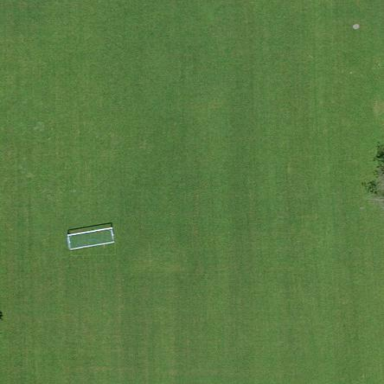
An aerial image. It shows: Soccer pitch for leisureland activities.